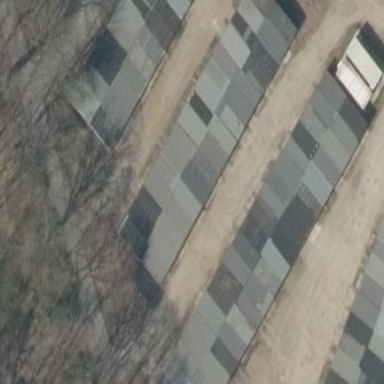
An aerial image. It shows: Group of garages.